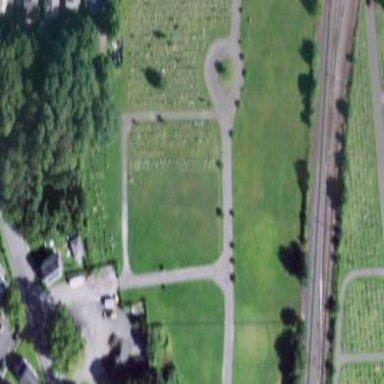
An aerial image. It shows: Cemetery.